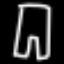
Label: pants